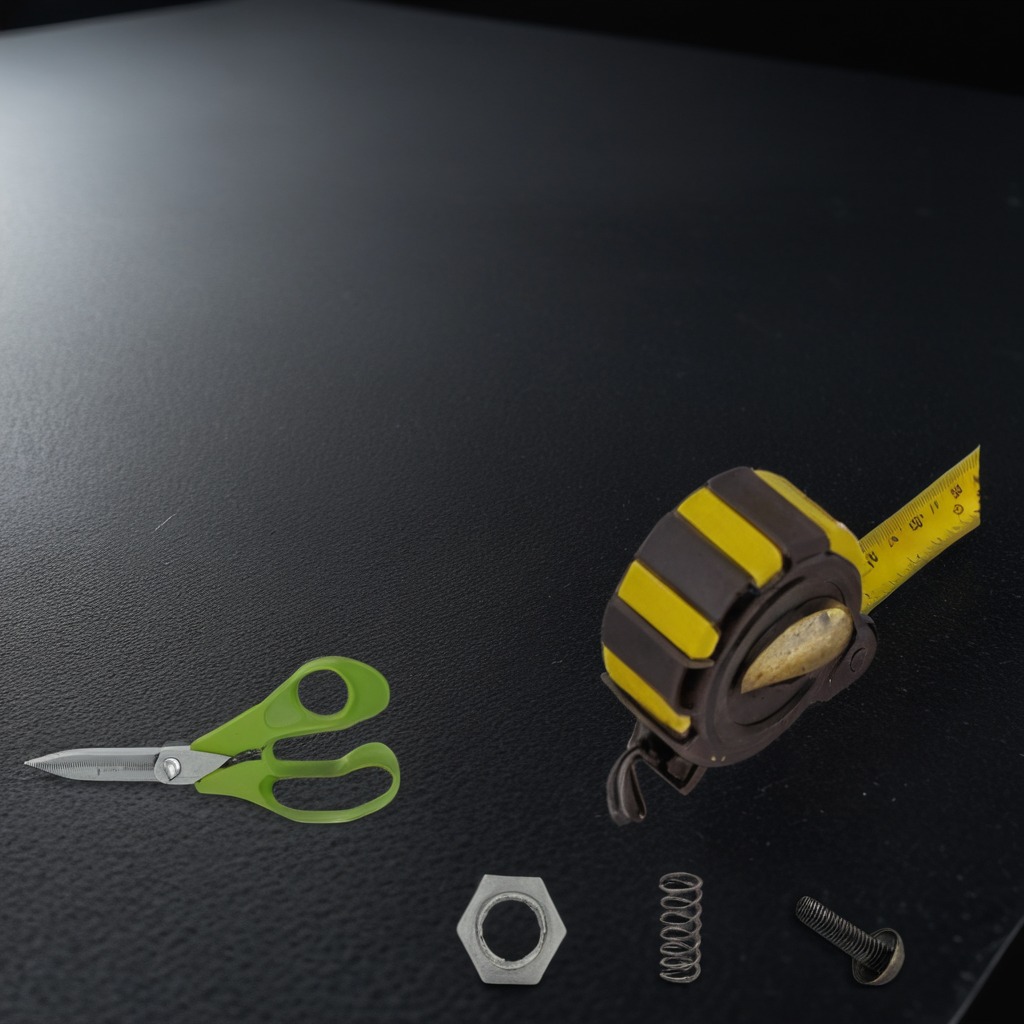
A measuring tape, a metal machine screw, a coiled metal spring, a metal nut, and a pair of scissors are lying on the clean granite tabletop.